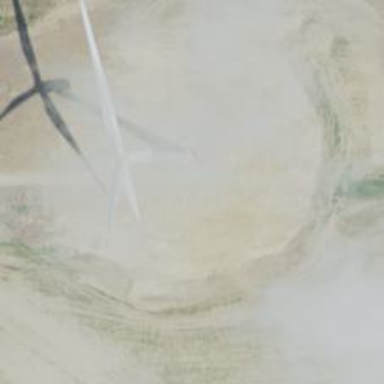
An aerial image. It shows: Wind generator powered by wind. The generator type is horizontal axis and it uses wind turbines.